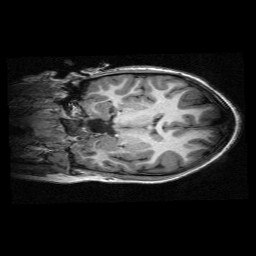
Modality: T1w
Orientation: coronal
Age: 10
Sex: female
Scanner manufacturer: siemens
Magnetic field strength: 3 T
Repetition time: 2.3 s
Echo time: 0.00336 s